Aerial crown-view tile of a tropical tree (Barro Colorado Island, Panama), acquired 20241014:
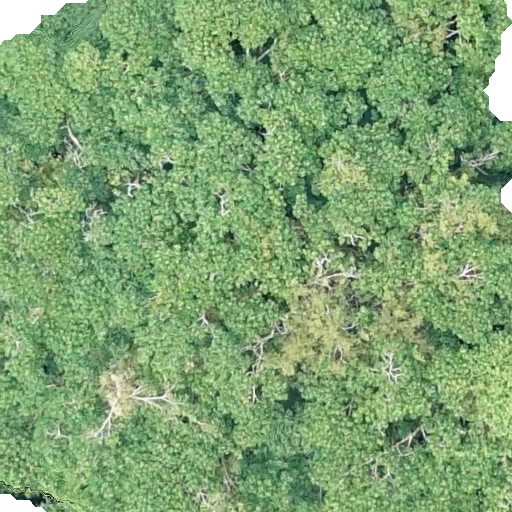
Species: Hura crepitans
GBIF accepted scientific name: Hura crepitans
Crown area: 583.485 m²